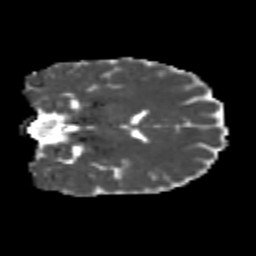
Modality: MD
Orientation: coronal
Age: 22
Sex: female
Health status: healthy
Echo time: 0.074 s